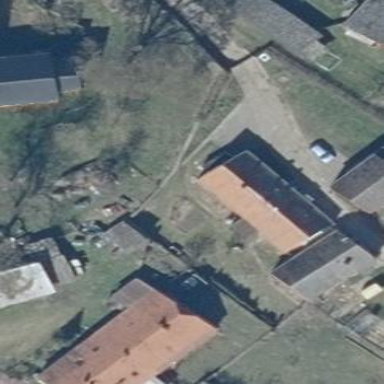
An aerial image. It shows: Residential building.